Interaction volume radius: 5 \u00c5
Interaction volume height: 20 \u00c5
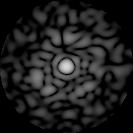
Disorder parameter: 0.8478